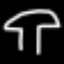
Label: mushroom